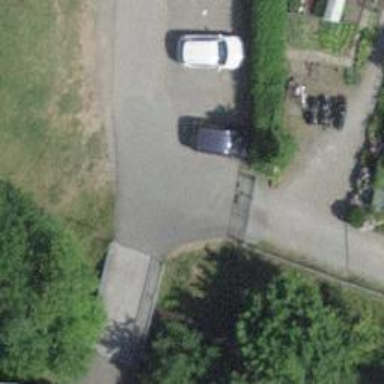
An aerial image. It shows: Gate.